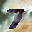
Label: 7